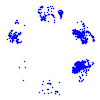
Particle: proton